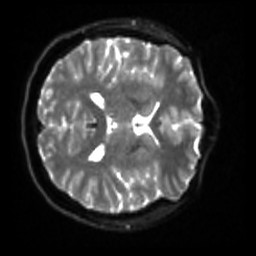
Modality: sbref
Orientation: axial
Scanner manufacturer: siemens
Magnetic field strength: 3 T
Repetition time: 4 s
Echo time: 0.0594 s